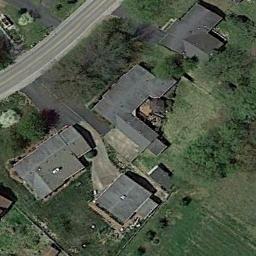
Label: medium_residential